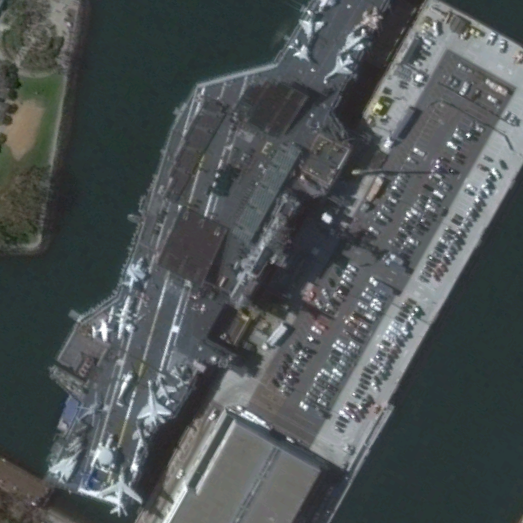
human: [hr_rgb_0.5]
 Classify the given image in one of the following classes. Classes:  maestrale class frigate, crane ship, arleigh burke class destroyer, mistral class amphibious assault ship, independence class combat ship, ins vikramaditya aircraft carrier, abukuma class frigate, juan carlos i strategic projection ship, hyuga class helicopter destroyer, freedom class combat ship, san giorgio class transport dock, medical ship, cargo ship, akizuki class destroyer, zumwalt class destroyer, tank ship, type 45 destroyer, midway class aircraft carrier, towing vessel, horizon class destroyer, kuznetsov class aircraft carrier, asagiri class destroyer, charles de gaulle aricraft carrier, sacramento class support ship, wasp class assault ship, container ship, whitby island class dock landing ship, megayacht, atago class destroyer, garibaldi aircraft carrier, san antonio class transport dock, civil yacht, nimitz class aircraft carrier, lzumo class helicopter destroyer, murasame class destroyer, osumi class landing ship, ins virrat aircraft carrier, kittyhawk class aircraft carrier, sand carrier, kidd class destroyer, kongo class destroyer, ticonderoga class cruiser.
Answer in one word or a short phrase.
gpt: Midway class aircraft carrier